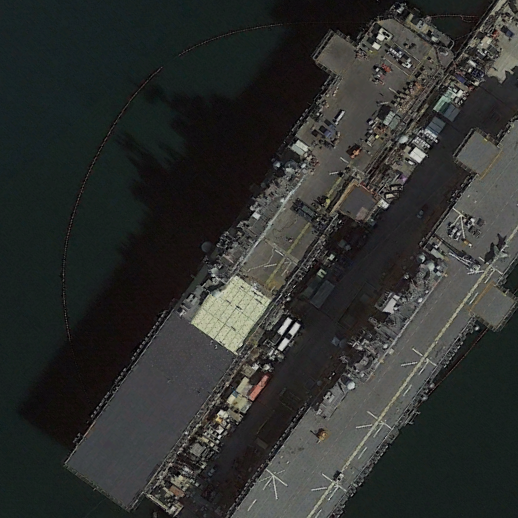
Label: assault